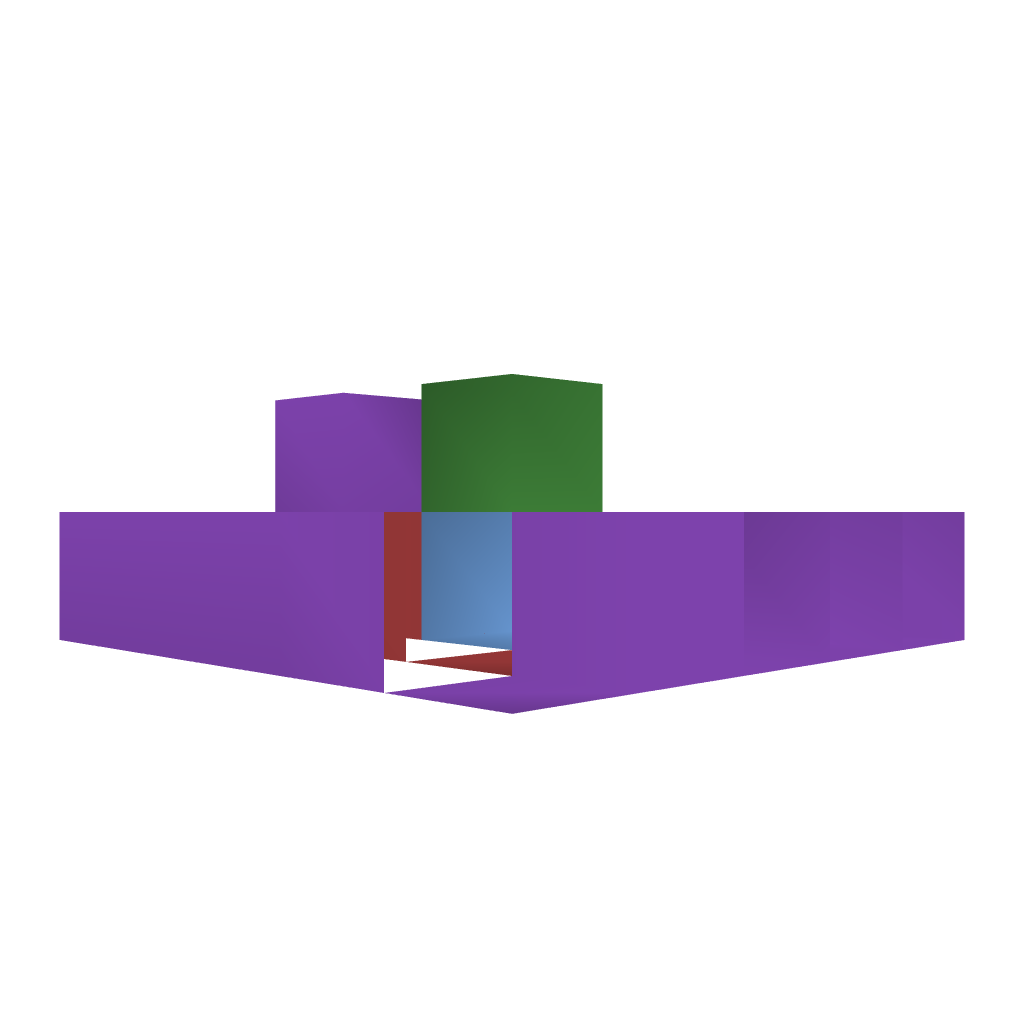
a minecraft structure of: Simple Tnt Jumper bad low quality